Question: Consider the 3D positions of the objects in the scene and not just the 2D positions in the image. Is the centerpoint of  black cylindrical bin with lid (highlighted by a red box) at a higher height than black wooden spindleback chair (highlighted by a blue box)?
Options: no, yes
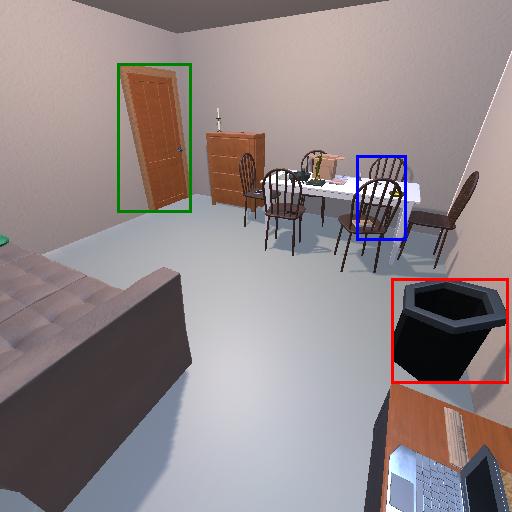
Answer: no